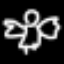
Label: angel